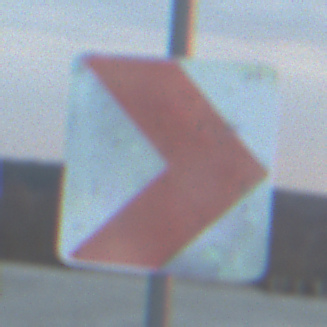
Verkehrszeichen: RichtungstafelnInKurvenKleinLinks
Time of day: SunriseSunset
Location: Outdoor (Beach)
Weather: PartlyCloudy
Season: NotSpecified
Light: Natural